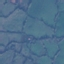
Label: Pasture